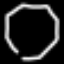
Label: octagon